Question: VS2013, code first EF6, SQL database, VB
I defined the following classes:
'''
Public Class Question
Public Property QuestionID As Integer
Public Property Text As String
Public Property Type As qType
Public Property PossibleAnswers As New List(Of qAnswer)
End Class
Public Class qAnswer
Public Property qAnswerID As Integer
Public Property Text As String
End Class
'''
When I view the qAnswer data table created in the SQL server I see:

In order to do something so simple as display a list of all answers and their parent questions I need to retrieve the value that is obviously in the table, but I don't understand how to code it. Since it's not technically a property of the class I can't call for it directly. How do I retrieve that value?
I'd like to know if the manner of retrieval will work in both the source code, meaning VB, and the view code, meaning Razor.
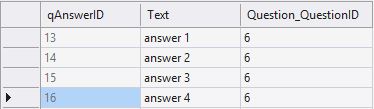
Answer: Because you created a navigation property to 'qAnswer' on 'Question', Entity Framework created an implicit foreign key to 'Question' on 'qAnswer' to store the relationship. This results in the 'Question_QuestionID' property you see in your database table. However, since this is an implicit property, there's no way to directly access its value in code. You have two options, and you might want to actually do both.
1. Add a reference property to qAnswer. If you don't actually care about the related question id, explicitly, and just want to be able to get at the question itself, then you can do so through the reference property. Just add something like the following to qAnswer: Public Property Question As Question
2. If you want the id, itself, then you need a property to on qAnswer to store it. Something like: Public Property QuestionID As Integer
By convention, Entity Framework will recognize this as the foreign key property for the relationship and use it accordingly. You'll need to run a migration after adding this property for it to take effect.